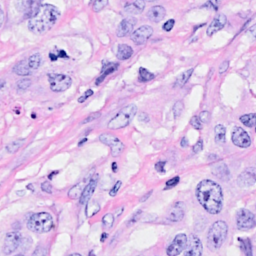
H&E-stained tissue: Breast